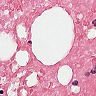
Metastatic tissue present: no